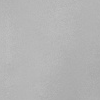
Atmospheric dust classification: dusty